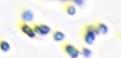
Label: Phaeocystis